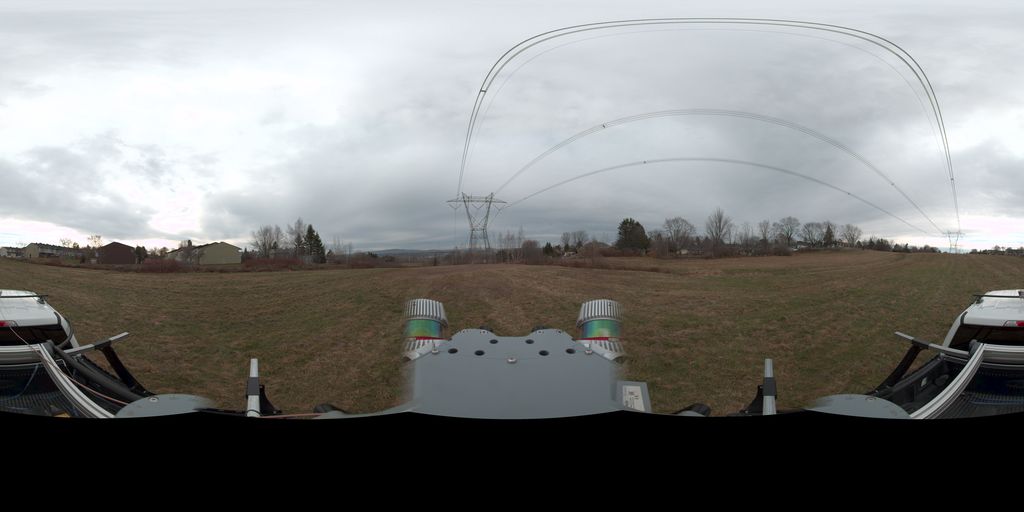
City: quebec_city